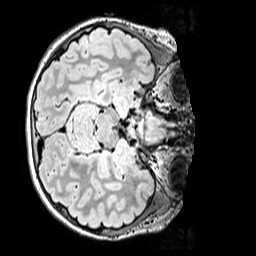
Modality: FLAIR
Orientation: axial
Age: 11
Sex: female
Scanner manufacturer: siemens
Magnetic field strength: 3 T
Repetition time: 5 s
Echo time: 0.388 s